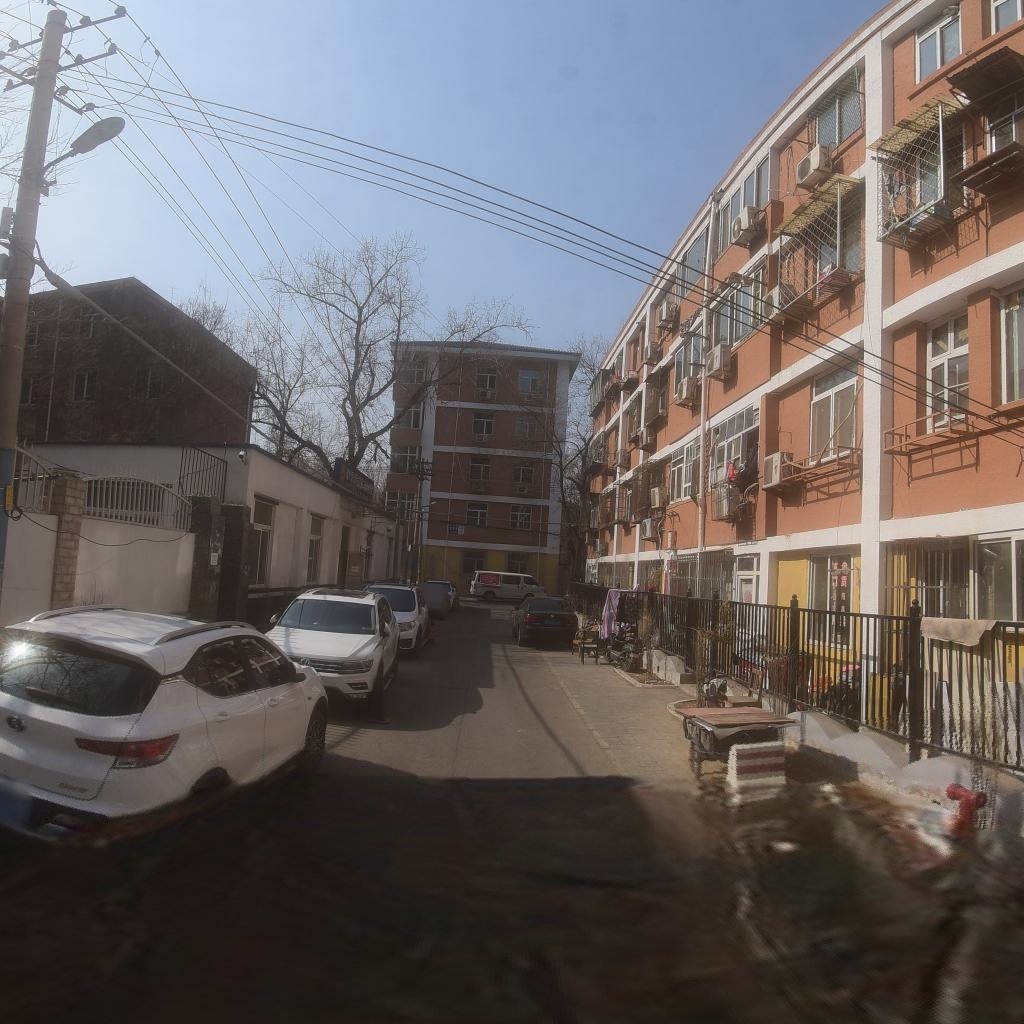
Region: Chaoyang
Road damage annotations: longitudinal crack